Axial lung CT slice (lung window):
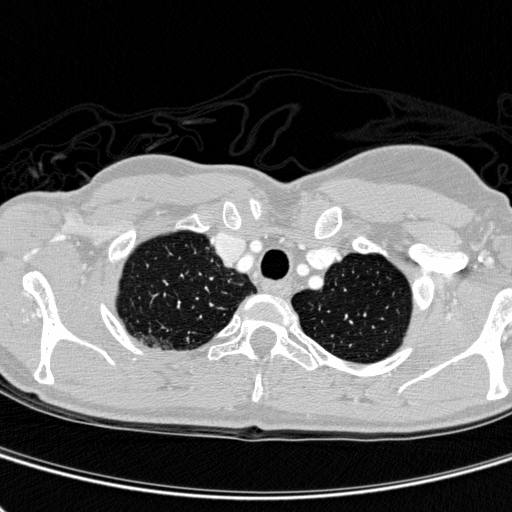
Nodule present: no